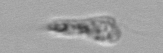
Label: Amoeba